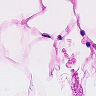
Metastatic tissue present: no